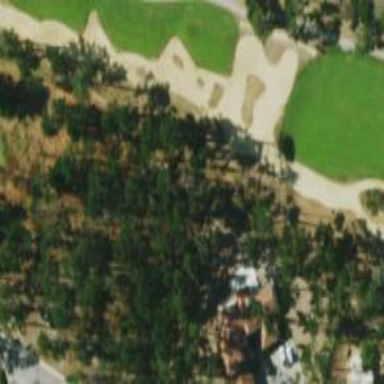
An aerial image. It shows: Sandy area is golf bunker.